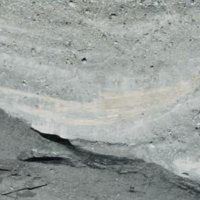
EUNIS habitat code: 49
Species observed at this site:
Saxifraga aizoides